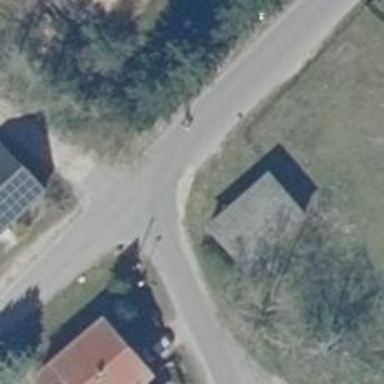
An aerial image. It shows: Residential road.